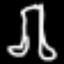
Label: angel